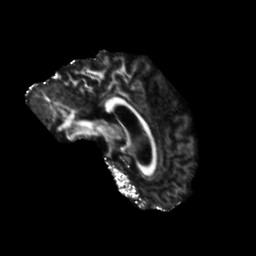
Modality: FA
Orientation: sagittal
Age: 52
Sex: male
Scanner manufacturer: siemens
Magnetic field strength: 3 T
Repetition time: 5.47 s
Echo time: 0.0854 s